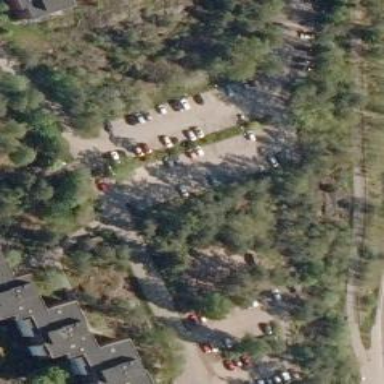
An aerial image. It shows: Asphalt parking area.